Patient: sex M, age 72
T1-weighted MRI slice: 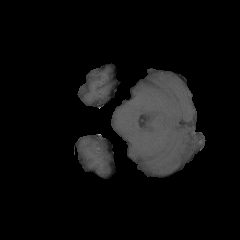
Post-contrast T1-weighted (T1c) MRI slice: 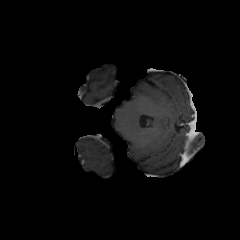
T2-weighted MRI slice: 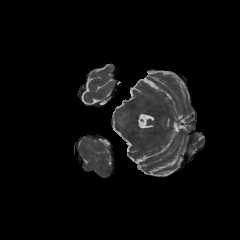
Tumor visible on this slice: yes
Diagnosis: Glioblastoma, IDH-wildtype
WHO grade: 4